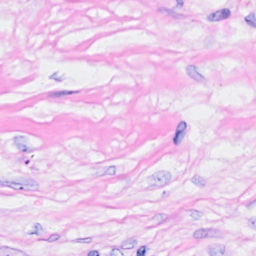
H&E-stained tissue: Breast